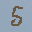
Label: 5